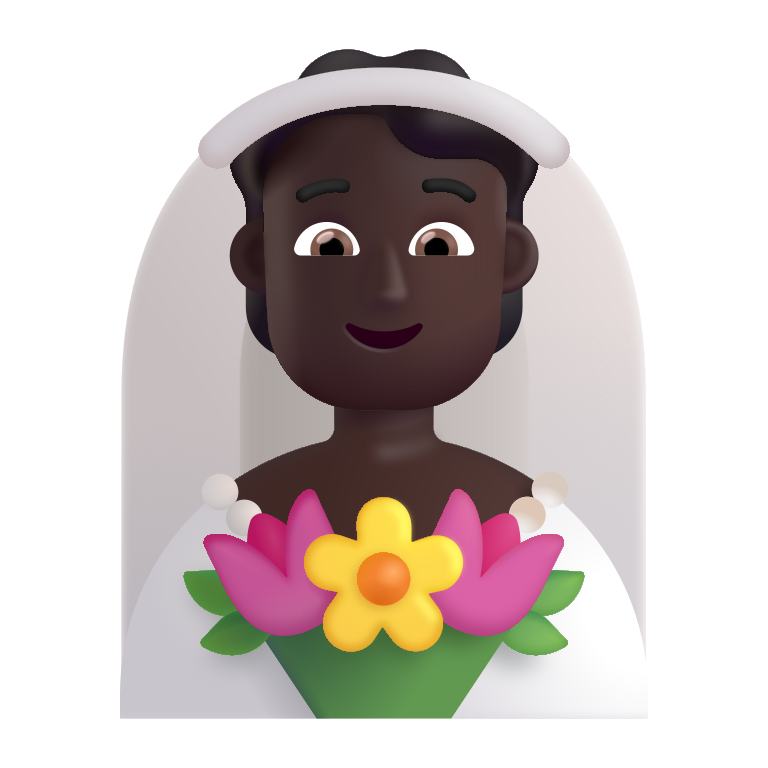
person with veil color dark